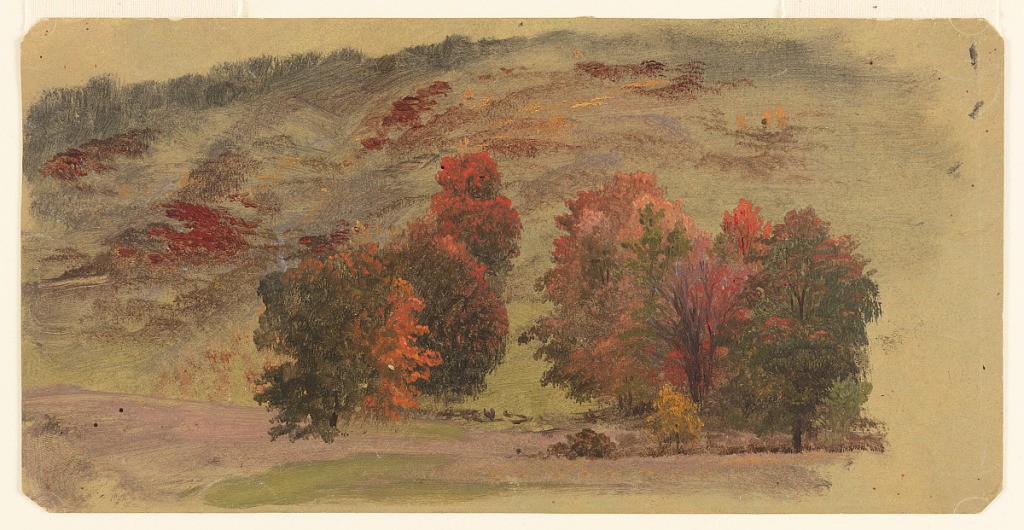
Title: Autumn Colors, Vermont
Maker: Frederic Edwin Church, American, 1826–1900
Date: October 1865
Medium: Oil and graphite on off-white paperboard
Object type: Drawing
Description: Landscape sketch showing a view of autumn foliage in the hilly landscape of Vermont. At center right and left, two stands of mature trees are colored in shades of green, red, and orange in early autumn. A split rail fence is possibly visible between the two groups. Behind them, a hill rises abruptly and is covered in deep red and brown trees. At upper left, the hill's wooded ridge is visible beneath the sky.